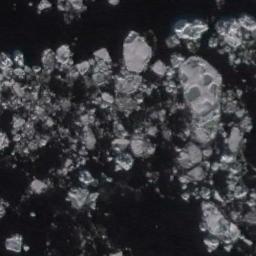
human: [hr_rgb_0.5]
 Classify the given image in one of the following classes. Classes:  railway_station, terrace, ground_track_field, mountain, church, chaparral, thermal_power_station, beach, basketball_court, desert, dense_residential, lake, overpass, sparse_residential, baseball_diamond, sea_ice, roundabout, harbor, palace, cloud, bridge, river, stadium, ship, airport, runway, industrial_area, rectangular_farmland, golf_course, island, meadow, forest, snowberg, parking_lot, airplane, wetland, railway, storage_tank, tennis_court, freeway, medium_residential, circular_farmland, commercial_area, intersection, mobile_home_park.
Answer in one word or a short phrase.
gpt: sea_ice